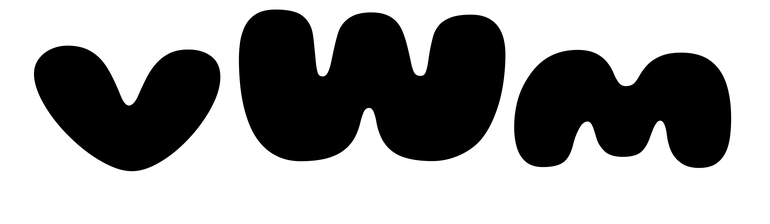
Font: Gluten_Black